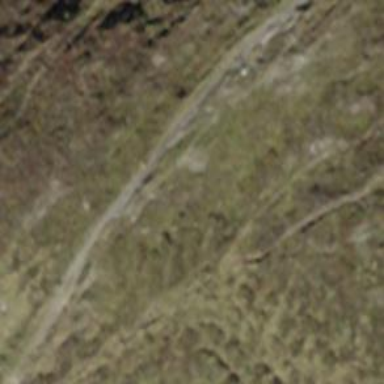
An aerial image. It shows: Unpaved path with excellent trail visibility.